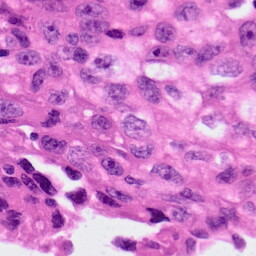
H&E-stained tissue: Lung